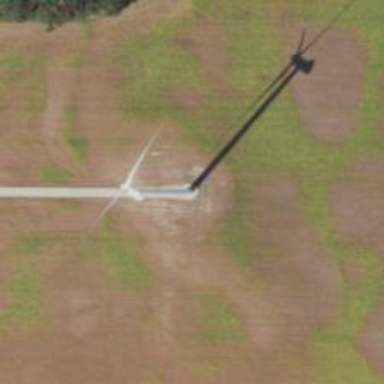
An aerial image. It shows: Wind generator powered by horizontal axis wind turbine.